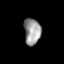
Tissue: lung
Cell type: T cells
Senescence score: 0.1927
Nuclear area (px): 429
Mean DAPI intensity: 154.177